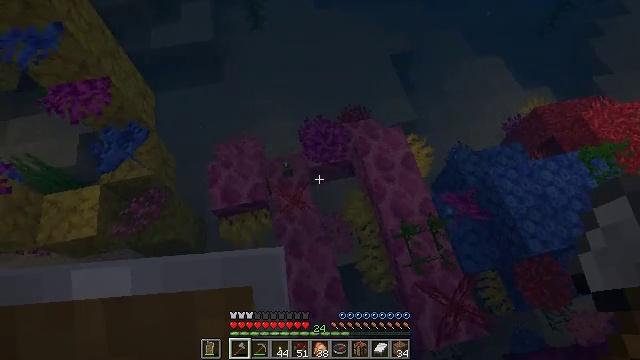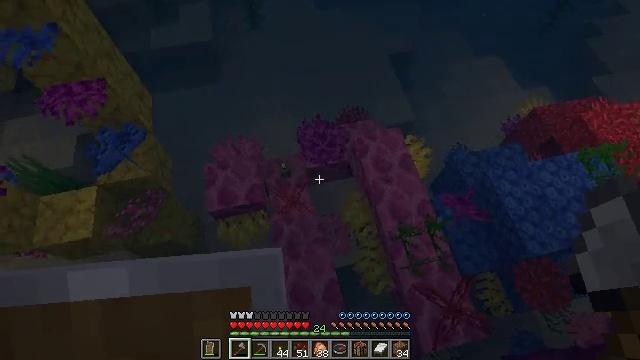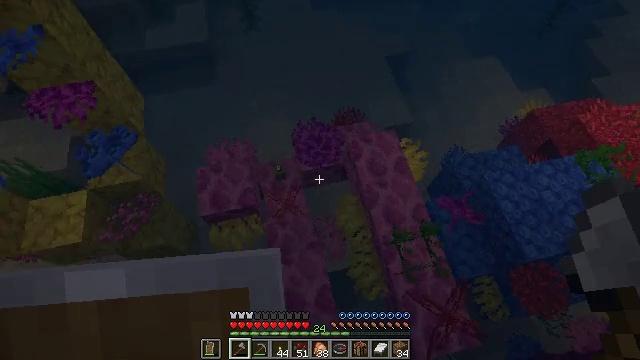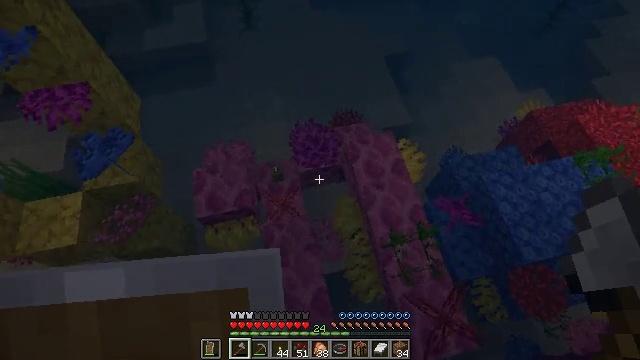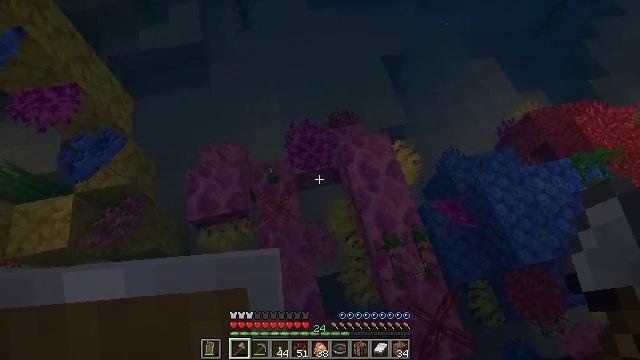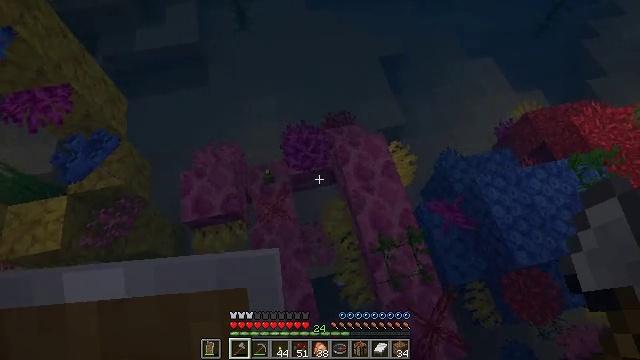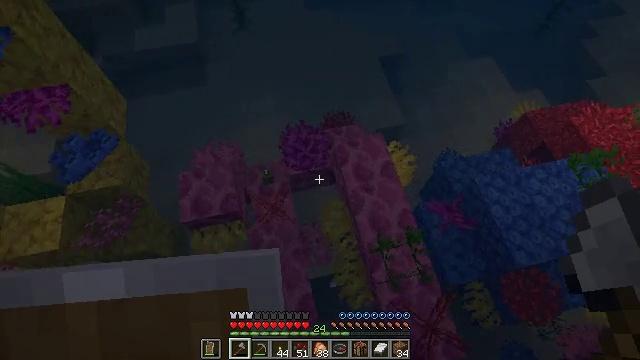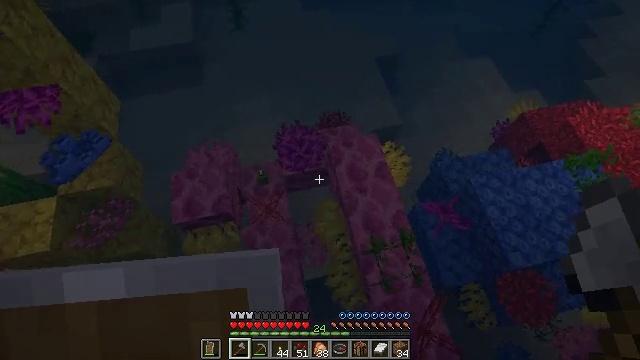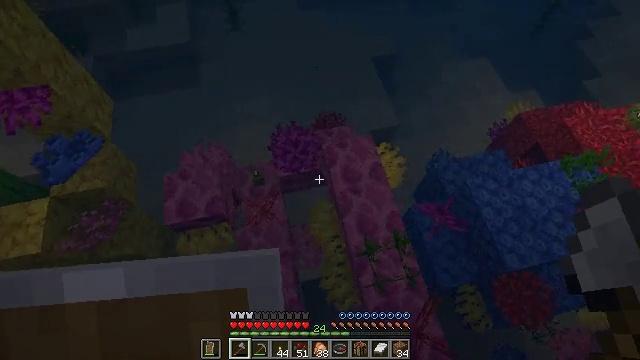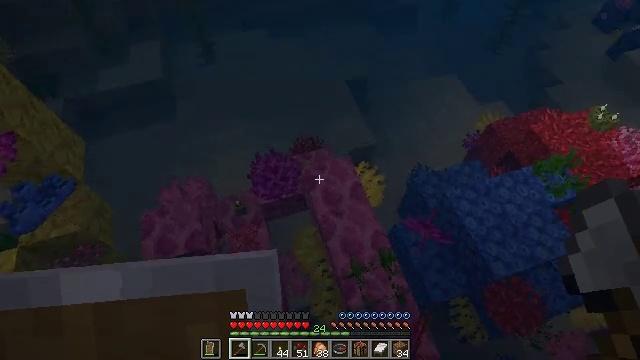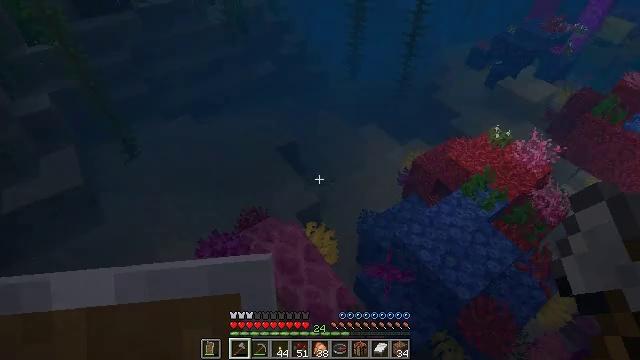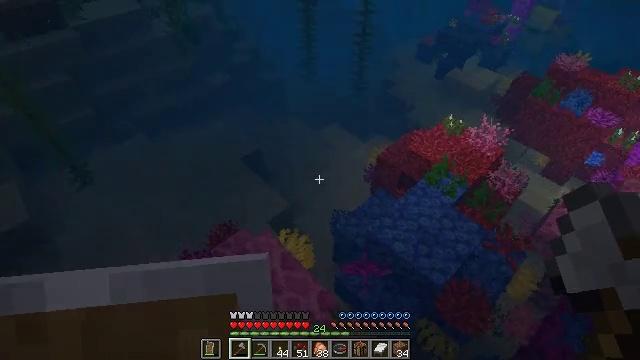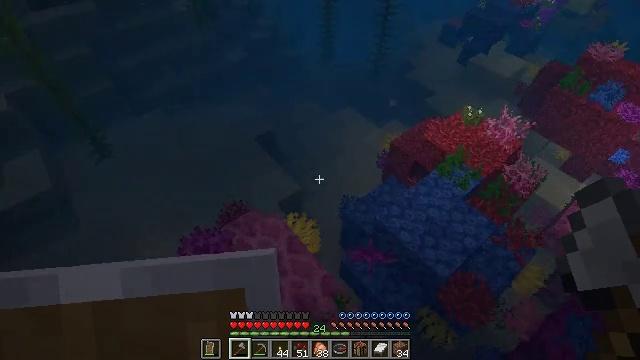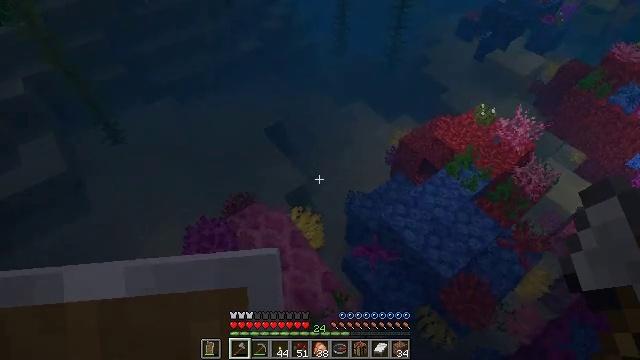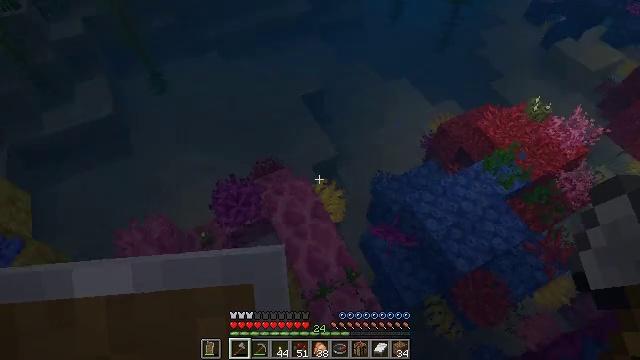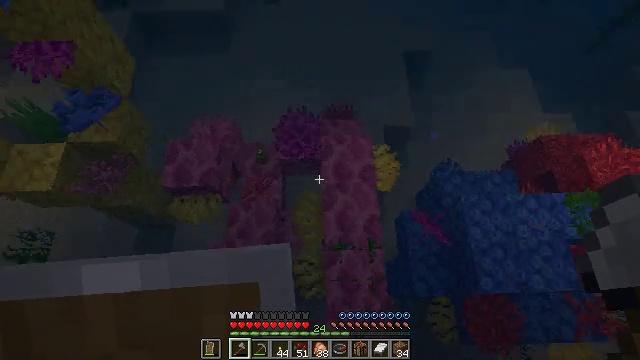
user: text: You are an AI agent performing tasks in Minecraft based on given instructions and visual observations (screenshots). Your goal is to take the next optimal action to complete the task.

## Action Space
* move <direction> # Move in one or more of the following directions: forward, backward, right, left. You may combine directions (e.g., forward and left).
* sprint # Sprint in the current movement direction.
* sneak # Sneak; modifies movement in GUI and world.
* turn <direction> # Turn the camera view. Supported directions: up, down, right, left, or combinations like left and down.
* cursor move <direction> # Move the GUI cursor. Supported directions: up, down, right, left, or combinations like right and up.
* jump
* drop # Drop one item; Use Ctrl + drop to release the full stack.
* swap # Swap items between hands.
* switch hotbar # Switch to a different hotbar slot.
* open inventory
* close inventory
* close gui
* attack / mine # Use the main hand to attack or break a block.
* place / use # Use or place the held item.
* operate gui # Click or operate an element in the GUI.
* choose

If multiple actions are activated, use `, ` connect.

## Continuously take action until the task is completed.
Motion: motion action
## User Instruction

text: Break the sea pickle cluster.
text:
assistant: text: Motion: move forward and move right
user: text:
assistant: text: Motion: move forward and move right
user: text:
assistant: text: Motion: move right
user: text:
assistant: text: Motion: move right
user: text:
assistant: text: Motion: move right
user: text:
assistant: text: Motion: move right
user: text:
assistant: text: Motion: move right
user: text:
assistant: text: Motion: move right
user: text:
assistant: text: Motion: move forward and move right, turn right and up, jump
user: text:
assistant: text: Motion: move forward and move right, turn right and up, jump
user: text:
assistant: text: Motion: move forward and move right, turn right, jump
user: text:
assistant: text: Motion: move forward and move right, turn left and down
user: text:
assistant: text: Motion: move forward and move right, turn left and down
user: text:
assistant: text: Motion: move forward and move right, turn left and down
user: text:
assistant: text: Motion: move forward and move right, turn left and down
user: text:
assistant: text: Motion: move forward, turn left and down
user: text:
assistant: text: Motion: move forward, turn left
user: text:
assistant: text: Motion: move forward and move left
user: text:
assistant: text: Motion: move forward and move left, turn left
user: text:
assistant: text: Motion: move forward and move left
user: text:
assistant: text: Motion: move forward
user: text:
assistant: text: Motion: move forward
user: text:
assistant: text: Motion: move forward
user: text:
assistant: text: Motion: move forward, sneak
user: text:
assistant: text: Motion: move forward, sneak
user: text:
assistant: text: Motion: move forward, sneak
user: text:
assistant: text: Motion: move forward, sneak
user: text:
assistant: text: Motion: move forward, turn left
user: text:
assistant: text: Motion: move forward, sneak, turn left and up
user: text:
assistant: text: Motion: move forward, sneak